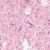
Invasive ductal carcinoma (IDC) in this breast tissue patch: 0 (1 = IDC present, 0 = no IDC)